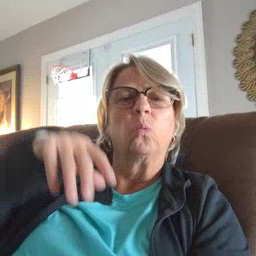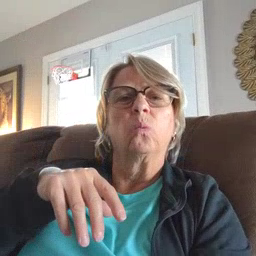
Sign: cloud